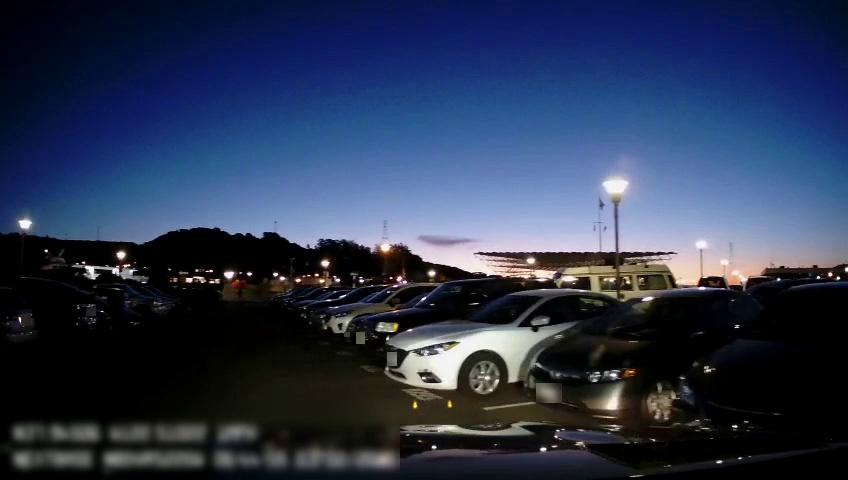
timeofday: Night
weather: Other
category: Drivable Space
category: Vehicles | Car
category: Vehicles | Car
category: Vehicles | SUV
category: Vehicles | Car
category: Vehicles | Car
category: Vehicles | SUV
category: Vehicles | SUV
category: Vehicles | Car
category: Vehicles | Car
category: Vehicles | Car
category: Vehicles | SUV
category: Vehicles | SUV
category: Vehicles | Car
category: Vehicles | SUV
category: Vehicles | Other LV
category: Vehicles | SUV